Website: walmart
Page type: billing-address
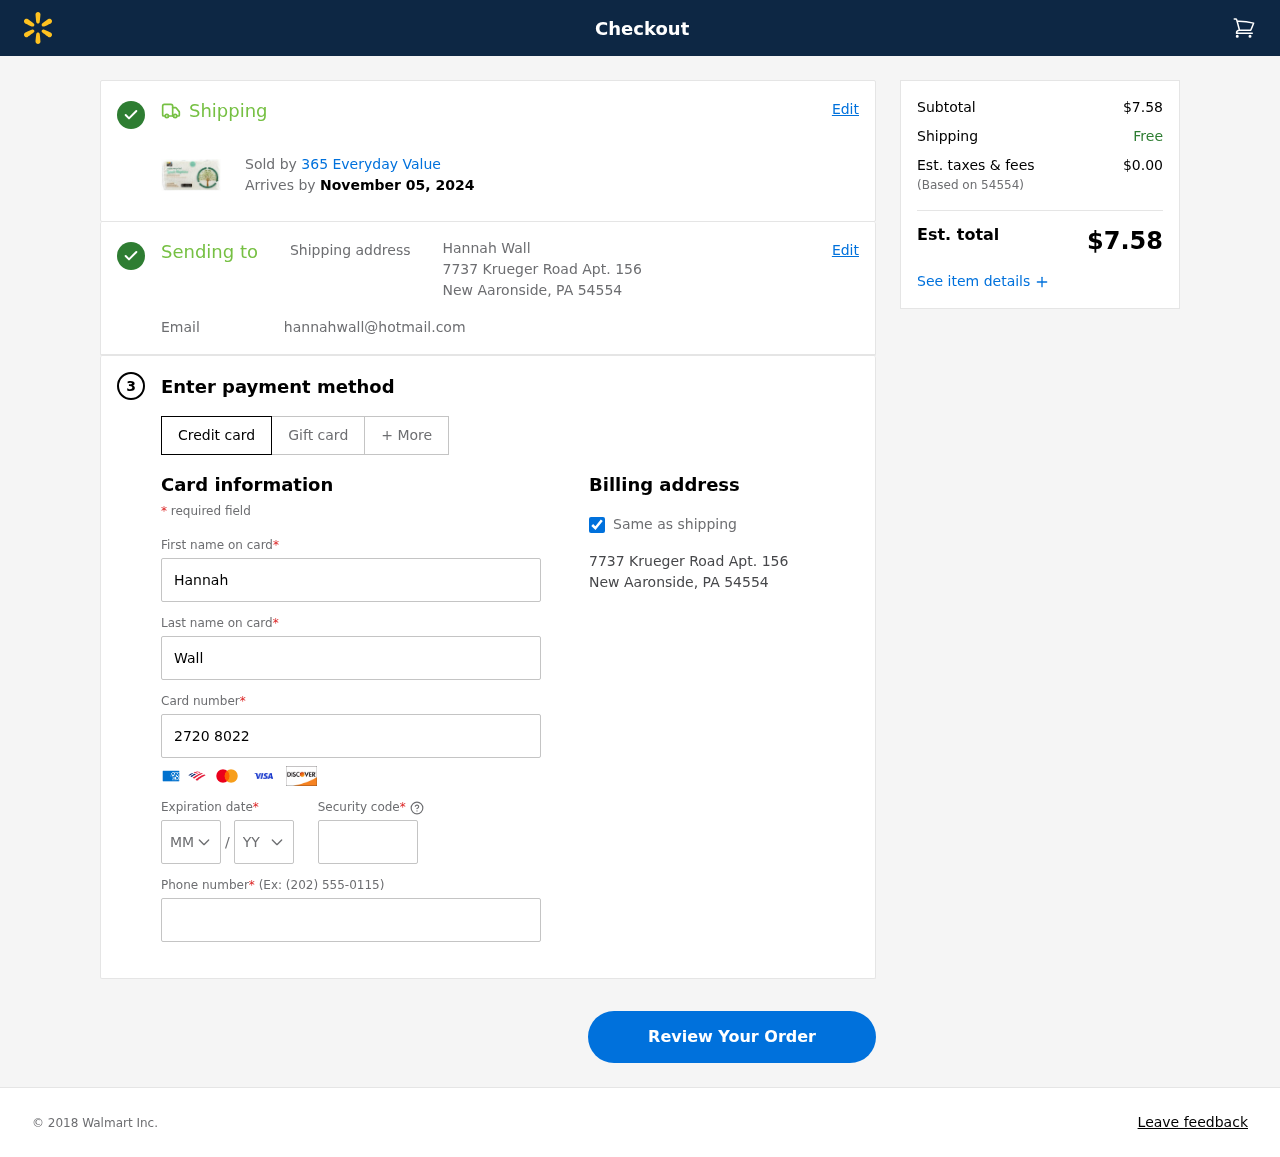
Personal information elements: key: PII_CARD_CVV
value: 360
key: PII_CARD_EXPIRY_MONTH
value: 04
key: PII_CARD_EXPIRY_YEAR
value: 27
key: PII_CARD_NUMBER
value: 2720 8022 6358 3555
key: PII_CITY_STATE_ZIP
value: New Aaronside, PA 54554
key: PII_EMAIL
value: hannahwall@hotmail.com
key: PII_FIRSTNAME
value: Hannah
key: PII_FULLNAME
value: Hannah Wall
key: PII_LASTNAME
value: Wall
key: PII_PHONE
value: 8807755892
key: PII_POSTCODE
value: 54554
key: PII_STREET
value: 7737 Krueger Road Apt. 156
Product elements: key: PRODUCT1_BRAND
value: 365 Everyday Value
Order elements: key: ORDER_DELIVERY_DATE
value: November 05, 2024
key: ORDER_SUBTOTAL
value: $7.58
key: ORDER_TAX
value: $0.00
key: ORDER_TOTAL
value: $7.58